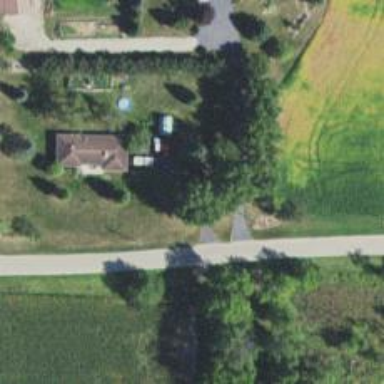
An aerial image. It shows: Driveway leading to service road.